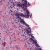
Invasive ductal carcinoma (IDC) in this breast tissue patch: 0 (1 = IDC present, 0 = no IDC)